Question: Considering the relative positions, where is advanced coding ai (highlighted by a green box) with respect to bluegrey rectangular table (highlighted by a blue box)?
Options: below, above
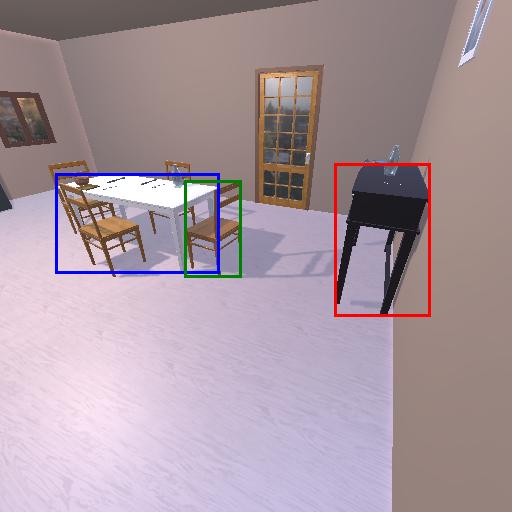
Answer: below